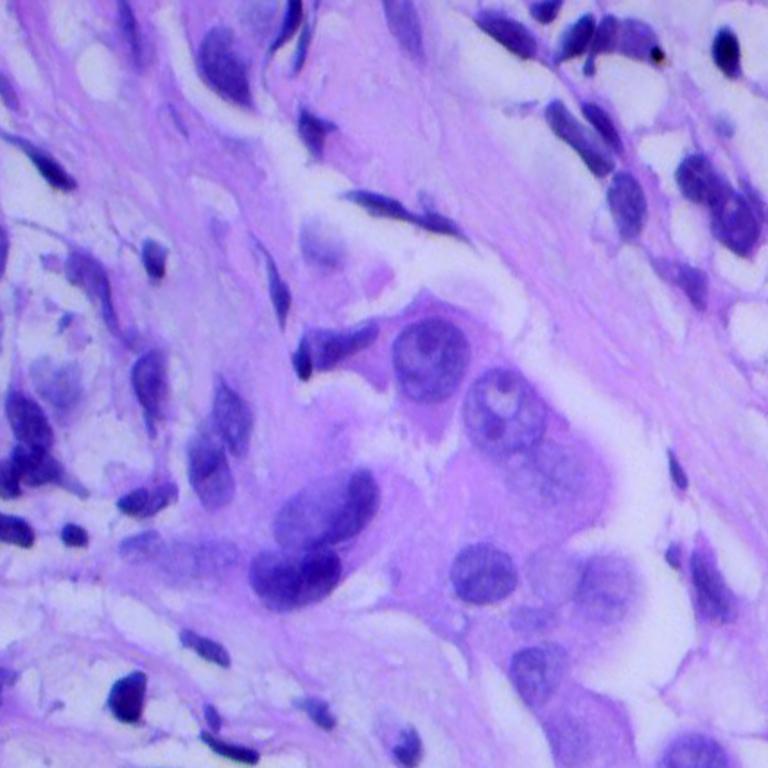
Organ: lung
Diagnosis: adenocarcinomas